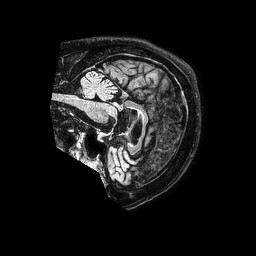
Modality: FLAIR
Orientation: sagittal
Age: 80
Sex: male
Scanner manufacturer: philips
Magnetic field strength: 1.5 T
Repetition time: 4.8 s
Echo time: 0.3 s